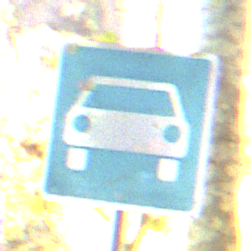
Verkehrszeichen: Kraftfahrstrasse
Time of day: Midday
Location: Outdoor (Urban)
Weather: Clear
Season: NotSpecified
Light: Natural